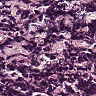
Metastatic tissue present: no